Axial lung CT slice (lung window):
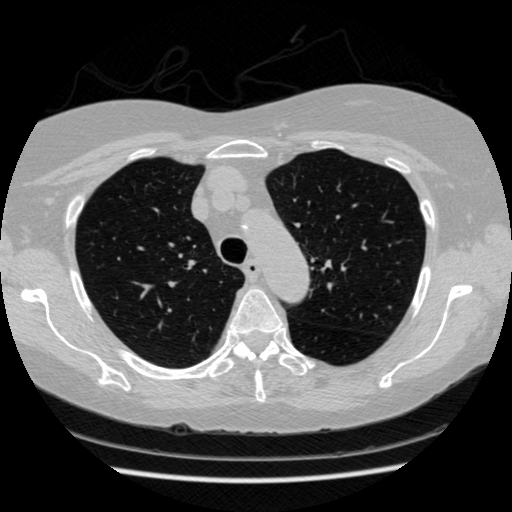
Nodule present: no